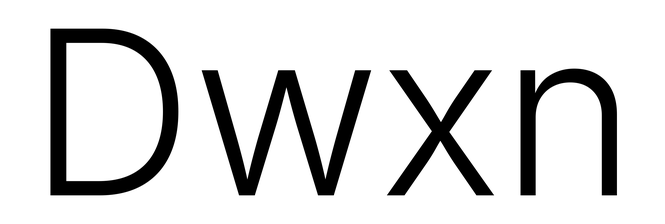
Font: Inter_Light